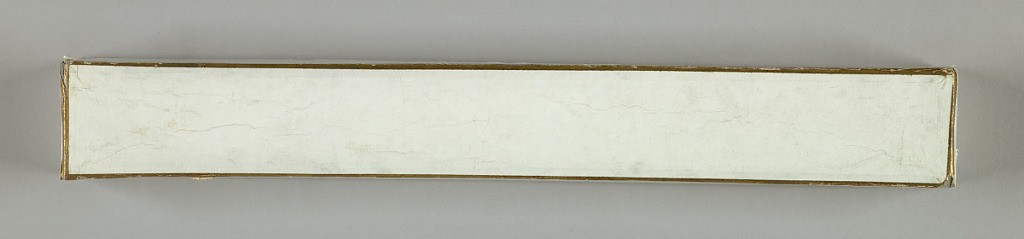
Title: Fan case
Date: late 19th century
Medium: Paper
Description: Plain white paper box.